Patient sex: F
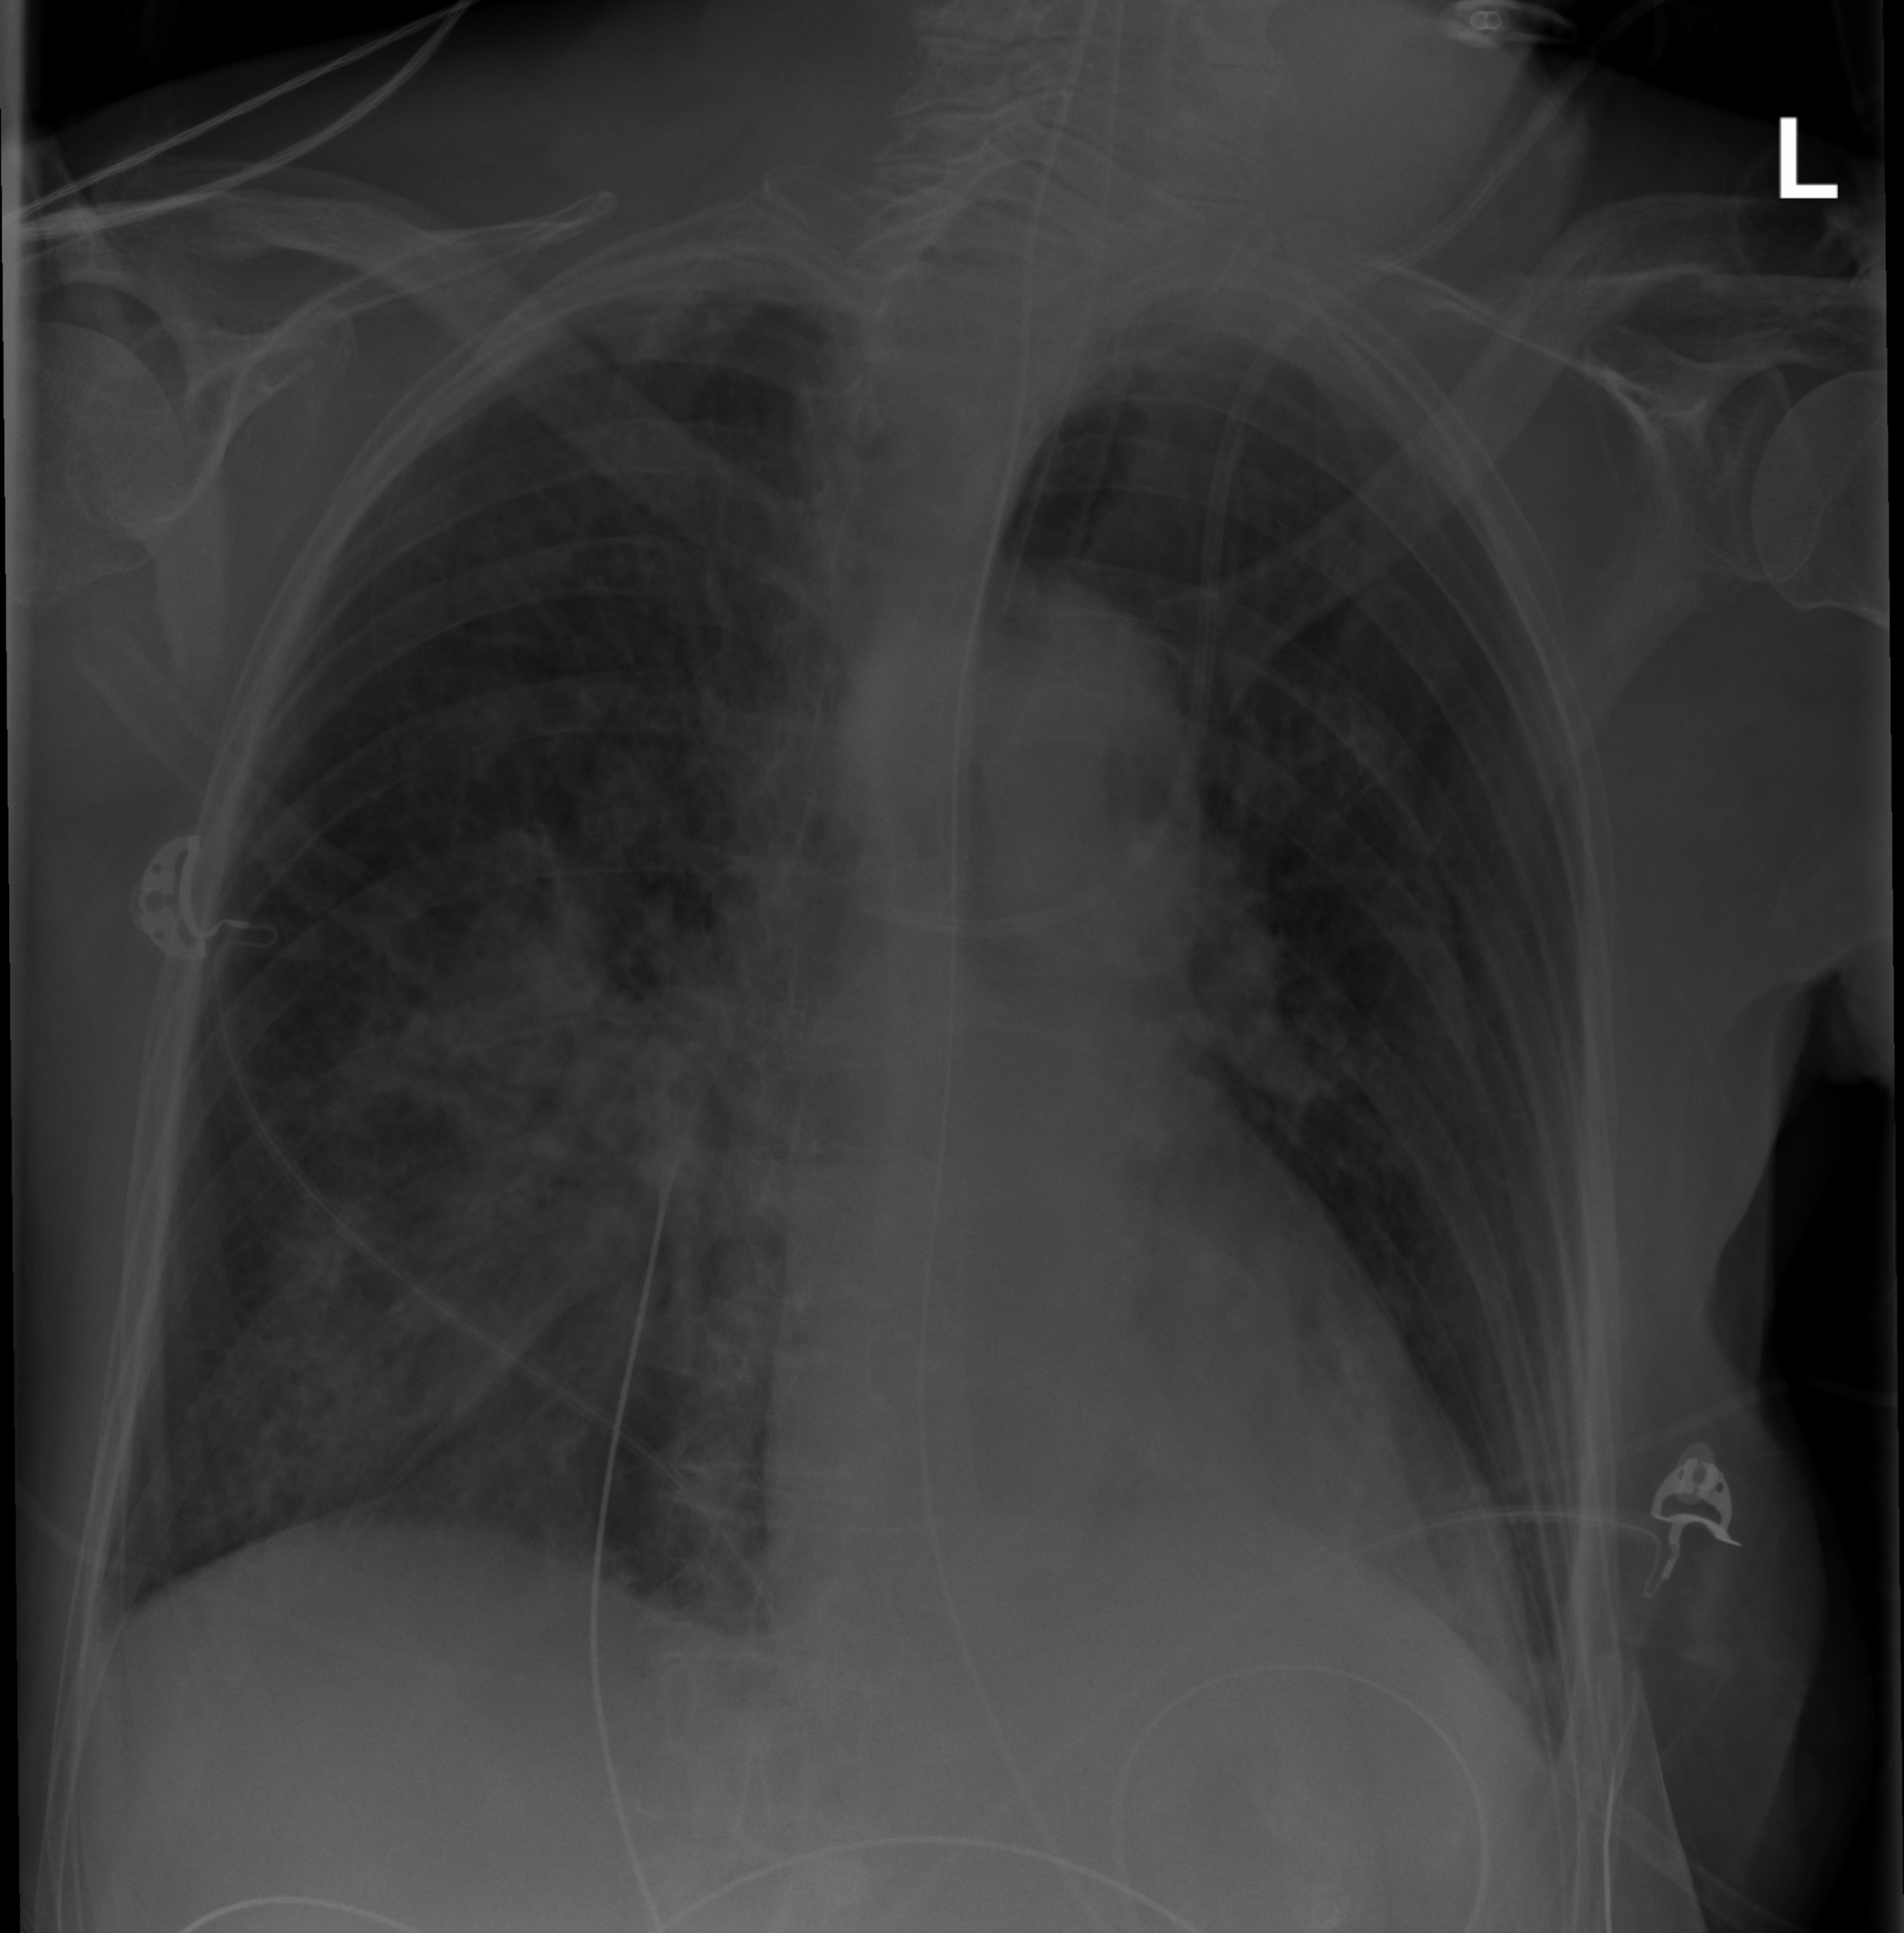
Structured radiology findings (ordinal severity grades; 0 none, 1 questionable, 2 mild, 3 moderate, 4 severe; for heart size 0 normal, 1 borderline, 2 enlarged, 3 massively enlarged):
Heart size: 0
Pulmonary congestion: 2
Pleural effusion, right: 2
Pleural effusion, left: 2
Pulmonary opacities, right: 3
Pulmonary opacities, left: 0
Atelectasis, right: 2
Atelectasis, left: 2